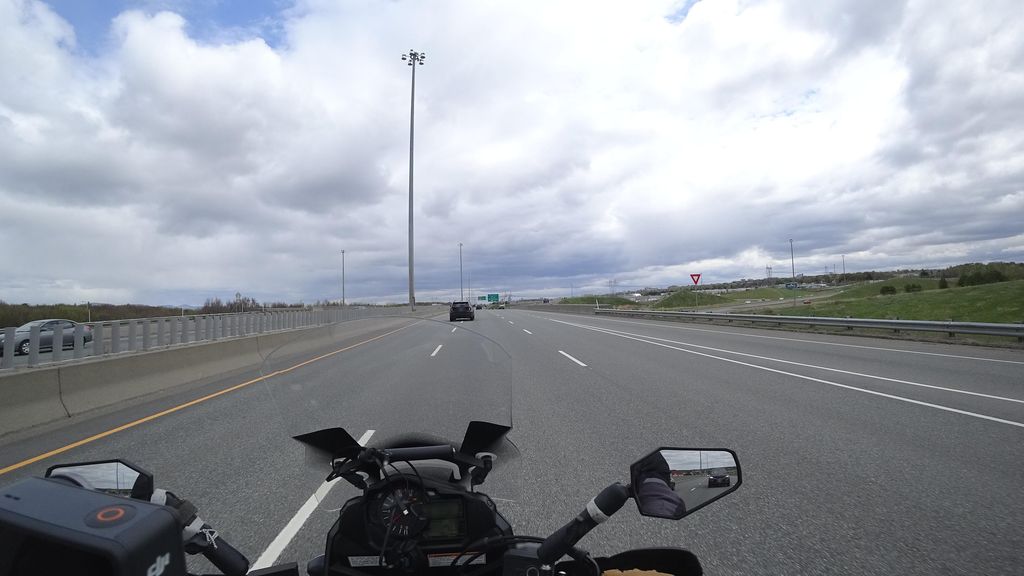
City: quebec_city